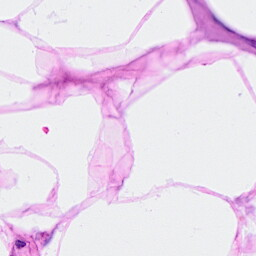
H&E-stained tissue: Breast